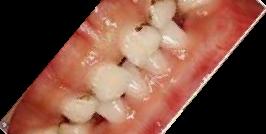
Condition: hypodontia